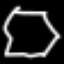
Label: octagon